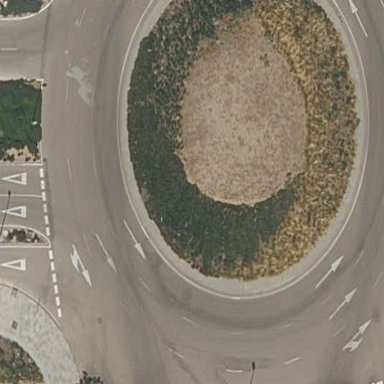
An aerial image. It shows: Asphalt road in residential area leading to roundabout.